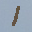
Label: 1